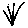
Label: tree